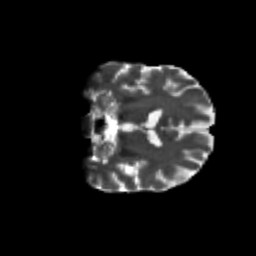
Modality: T2w
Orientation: coronal
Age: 67
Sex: female
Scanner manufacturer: siemens
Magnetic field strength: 3 T
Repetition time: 4.71 s
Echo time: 0.0906 s